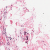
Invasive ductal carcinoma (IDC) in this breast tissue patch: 1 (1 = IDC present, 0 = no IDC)